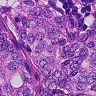
Metastatic tissue present: yes